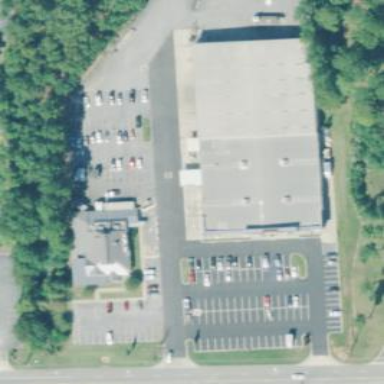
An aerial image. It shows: Retail building.